Question: Is it possible to make a blur of an item which is behind another item?
Example: blur a part of image (like in qml - parent.centerIn: image)

I want something like:
'''
Image { id: img
anchors.fill: parent
source: "bug.png"
Item { id: info
anchors.centerIn: parent
height: 200
width: 200
Text {
text: "HAMMER TIME"
color: "white"
}
/* BLUR CODE HERE TO BLUR BACKGROUND OF THIS ITEM */
/* which is a part of "bug.png" image with 200x200 size */
/* and offset equals to "info.x" and "info.y" */
}
}
'''
This question affects any 'shader effect' because official docs dont have an answer for the question and all of my attempts are unsuccessfull - it is only possible to blur but not a part of it.
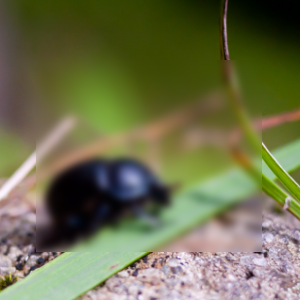
Answer: Here is my solution. This version is just applicable to Rectangles.
The Item ShaderEffectSource helps with creating such a source rectangle.
<URL>
'''
import QtQuick 2.3
import QtQuick.Window 2.2
import QtGraphicalEffects 1.0
Window {
visible: true
width: 600
height:600
Image {
id: image_bug
anchors.fill: parent
source: "images/Original_bug.png"
}
ShaderEffectSource {
id: effectSource
sourceItem: image_bug
anchors.centerIn: image_bug
width: 400
height: 400
sourceRect: Qt.rect(x,y, width, height)
}
FastBlur{
id: blur
anchors.fill: effectSource
source: effectSource
radius: 100
}
}
'''
If you need other shapes, I think you might need to apply a mask-shader, cutting out the relevant parts first and then apply the blur.